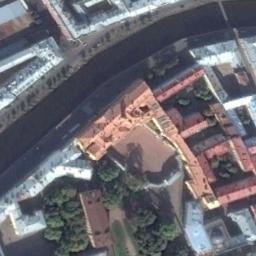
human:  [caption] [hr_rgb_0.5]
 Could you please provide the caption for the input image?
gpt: The orange palace is next to the a river .

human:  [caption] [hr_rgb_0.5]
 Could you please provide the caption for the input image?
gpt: The palace is generally reddish-brown and has a strange shape .

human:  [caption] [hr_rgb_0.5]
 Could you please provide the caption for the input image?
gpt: There are some trees near the palace .

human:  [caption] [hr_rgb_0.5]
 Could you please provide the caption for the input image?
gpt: The palace is between some buildings and the river .

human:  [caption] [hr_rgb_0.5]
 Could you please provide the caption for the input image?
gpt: There are some green trees beside the palace with brown buildings and white buildings .